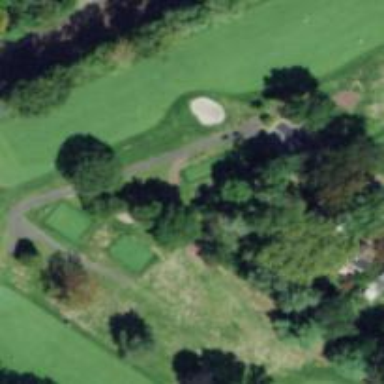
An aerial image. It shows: Pathway for golfing.